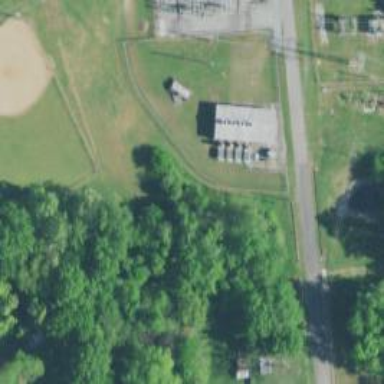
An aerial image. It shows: Generator for power supply.